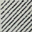
Piece: xx